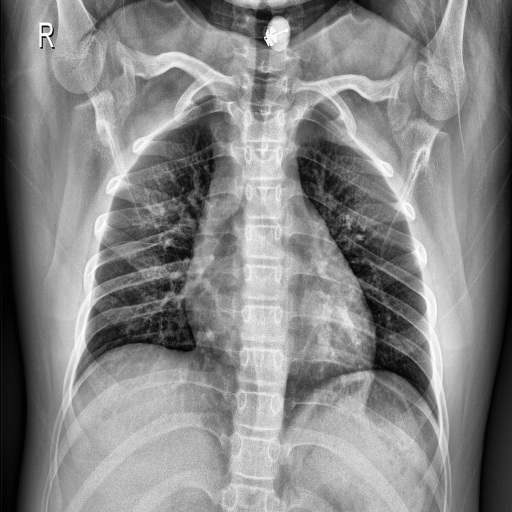
Finding: NORMAL